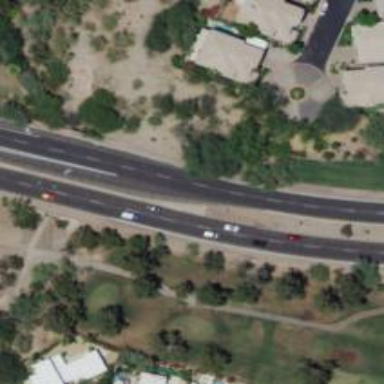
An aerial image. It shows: Secondary link road with asphalt surface.